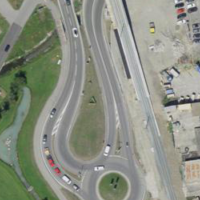
EUNIS habitat code: 54
Species observed at this site:
Sturnus vulgaris